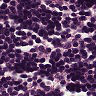
Metastatic tissue present: no